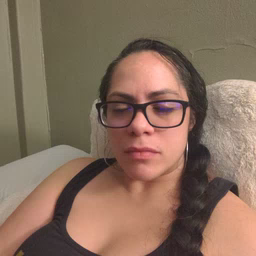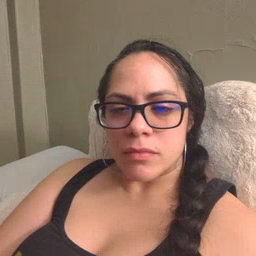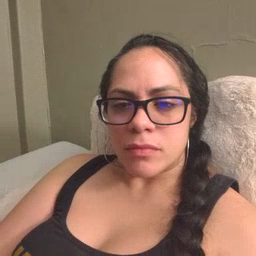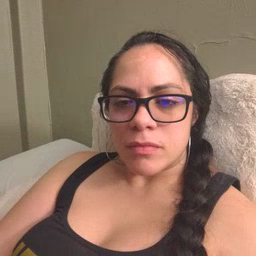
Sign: vacuum